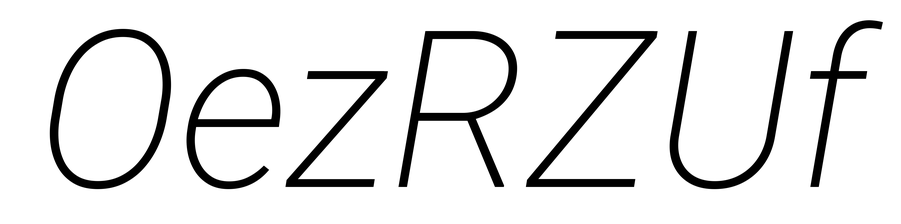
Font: Roboto-Italic_ExtraLight_Italic